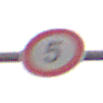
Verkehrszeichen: Geschwindigkeit5
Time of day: MorningAfternoon
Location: Outdoor (Nature)
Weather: Overcast
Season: NotSpecified
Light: Natural